Question: I have been trying to install the "OpenNLP" packages instructed by link of. However, I got the error messages shown as following
<URL>
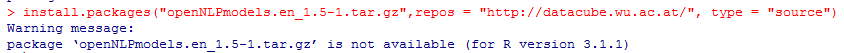
Answer: It is available directly from CRAN (at least for Mac):
'''
install.packages("openNLP")
'''